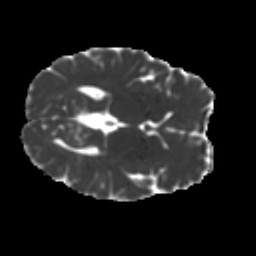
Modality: MD
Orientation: axial
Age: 33
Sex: female
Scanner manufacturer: ge
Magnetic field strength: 3 T
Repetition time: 7.8 s
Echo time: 0.0642 s